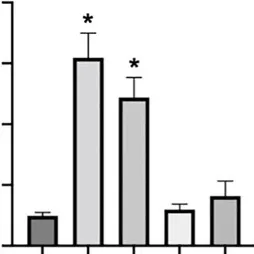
MRNA expression of steroidogenic enzymes STAR, CYP17A1, CYP11B1, and CYP11B2 in the bilateral adrenal adenomas of the patient and other adrenal adenomas.
STAR was highly expressed in both bilateral adenomas.
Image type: chart (chart)